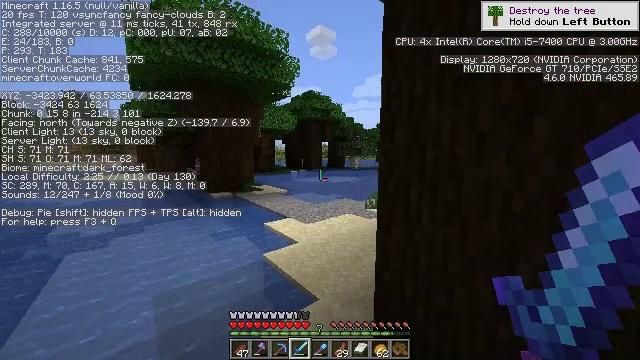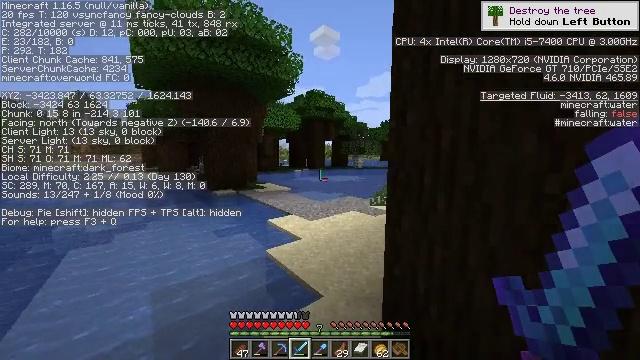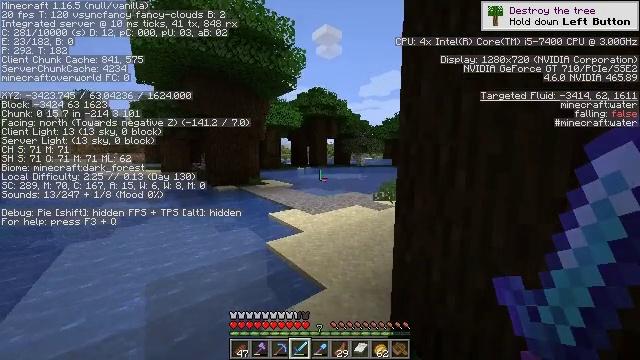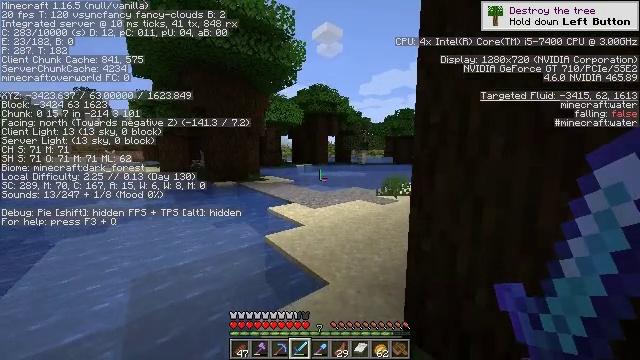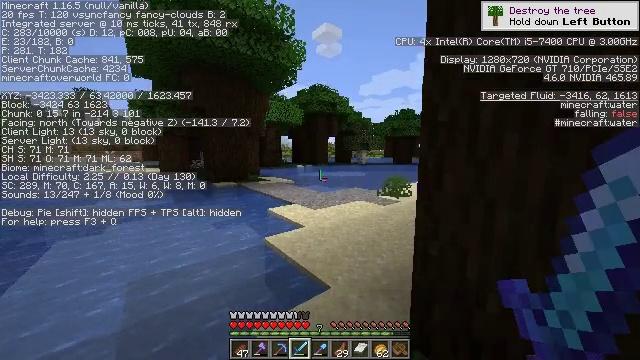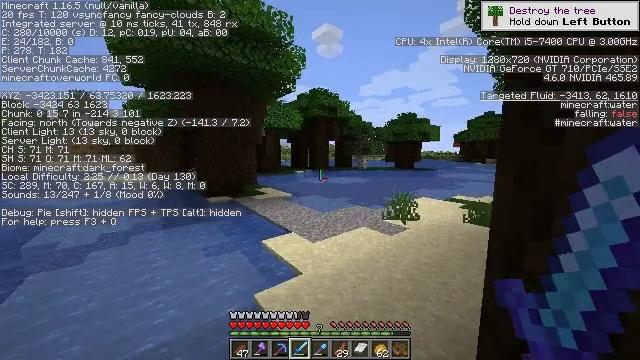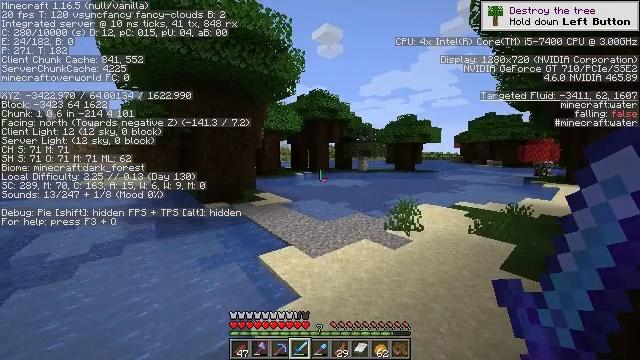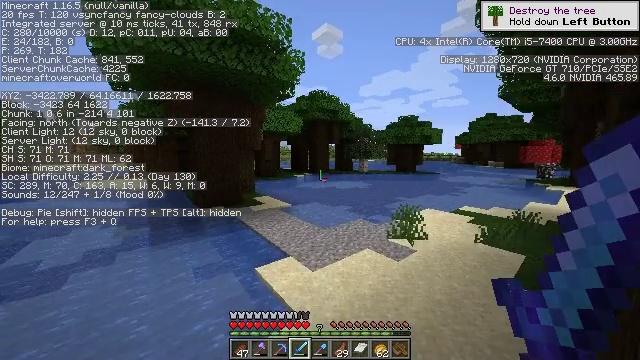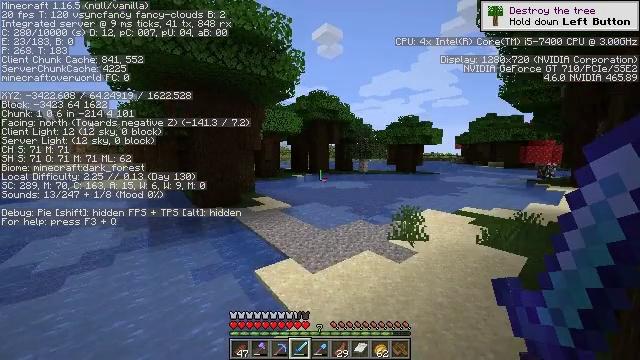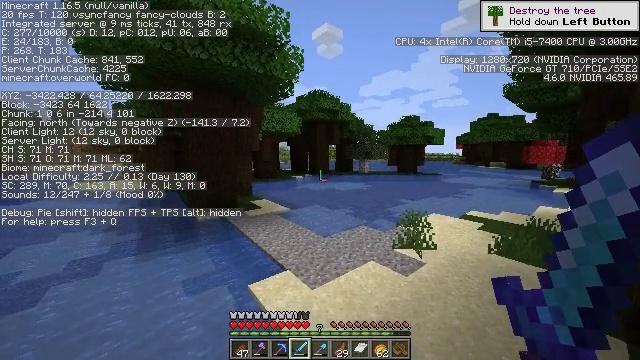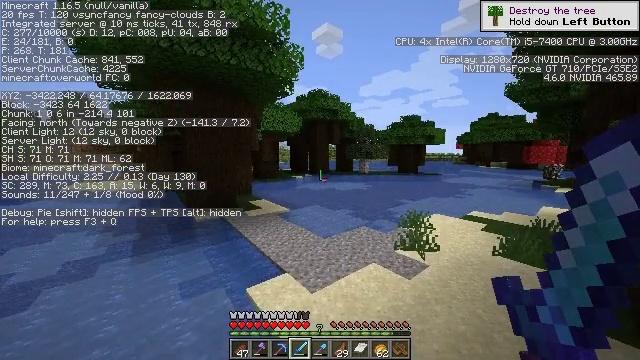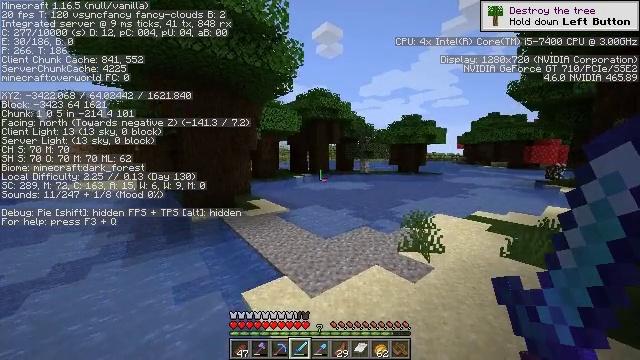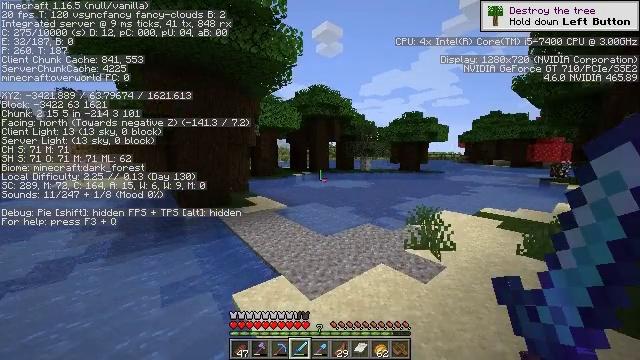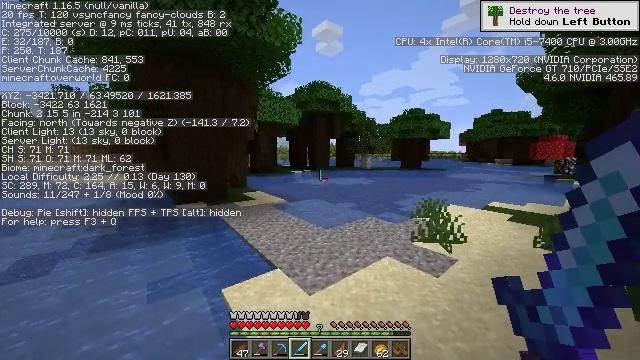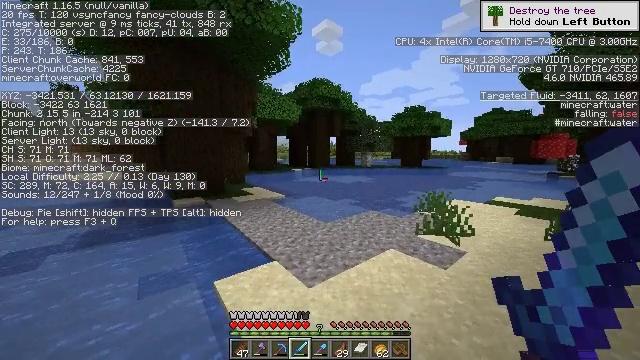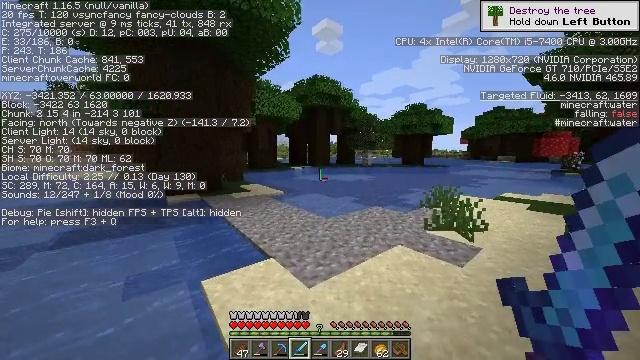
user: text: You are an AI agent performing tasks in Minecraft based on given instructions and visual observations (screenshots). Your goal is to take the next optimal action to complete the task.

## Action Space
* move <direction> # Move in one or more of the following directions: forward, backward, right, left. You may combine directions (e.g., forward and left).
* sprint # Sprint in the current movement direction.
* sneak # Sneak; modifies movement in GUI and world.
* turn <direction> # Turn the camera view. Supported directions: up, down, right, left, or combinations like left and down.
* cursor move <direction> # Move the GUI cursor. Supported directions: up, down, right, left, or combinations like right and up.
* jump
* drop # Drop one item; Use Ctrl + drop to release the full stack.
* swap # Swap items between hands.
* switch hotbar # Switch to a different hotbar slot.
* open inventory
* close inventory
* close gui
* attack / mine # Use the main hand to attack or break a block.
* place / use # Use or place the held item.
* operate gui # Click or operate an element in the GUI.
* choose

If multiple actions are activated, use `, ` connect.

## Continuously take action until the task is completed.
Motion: motion action
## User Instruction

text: Hunt animals.
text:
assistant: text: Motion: move forward, sprint, jump
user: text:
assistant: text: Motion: move forward, sprint, jump
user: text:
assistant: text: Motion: move forward, sprint, jump
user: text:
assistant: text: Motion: move forward, sprint, jump
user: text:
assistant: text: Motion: move forward, sprint, jump
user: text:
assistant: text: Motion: move forward, sprint, jump
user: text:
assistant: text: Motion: move forward, sprint, jump
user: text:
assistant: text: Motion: move forward, sprint, jump
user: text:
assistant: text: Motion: move forward, sprint, jump
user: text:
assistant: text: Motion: move forward, sprint, jump
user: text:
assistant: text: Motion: move forward, sprint, jump
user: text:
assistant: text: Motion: move forward, sprint, jump
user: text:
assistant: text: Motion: move forward, sprint, jump
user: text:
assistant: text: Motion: move forward, sprint, jump
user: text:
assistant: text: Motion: move forward, sprint, jump
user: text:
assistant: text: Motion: move forward, sprint, jump
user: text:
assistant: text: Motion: move forward, sprint, jump
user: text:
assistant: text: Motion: move forward, sprint, jump
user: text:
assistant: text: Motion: move forward, sprint, jump
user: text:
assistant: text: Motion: move forward, sprint, jump
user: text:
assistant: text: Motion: move forward, sprint, jump
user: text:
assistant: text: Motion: move forward, sprint, turn left, jump
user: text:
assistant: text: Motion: move forward, sprint, turn left, jump
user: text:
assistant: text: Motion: move forward, sprint, turn left and up, jump
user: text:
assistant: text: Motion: move forward, sprint, turn left, jump
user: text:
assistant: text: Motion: move forward, sprint, turn left, jump
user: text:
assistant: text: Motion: move forward, sprint, turn left
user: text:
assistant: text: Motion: sprint, turn left
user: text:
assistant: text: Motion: turn left and up
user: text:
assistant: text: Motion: turn left and up